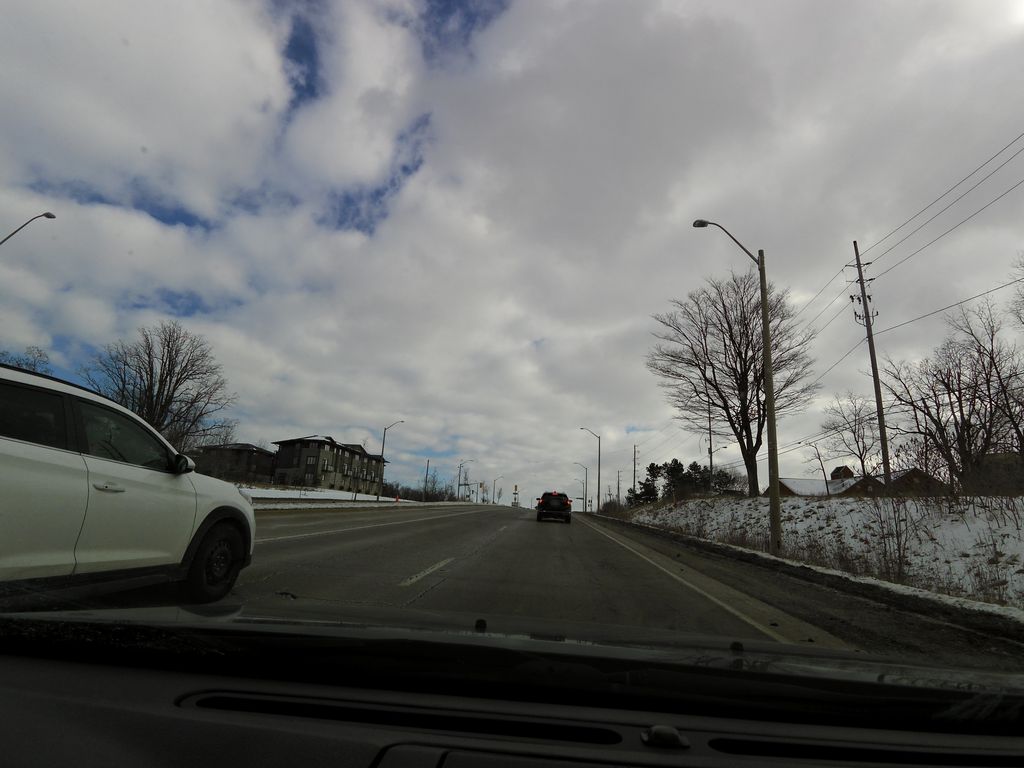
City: hamilton